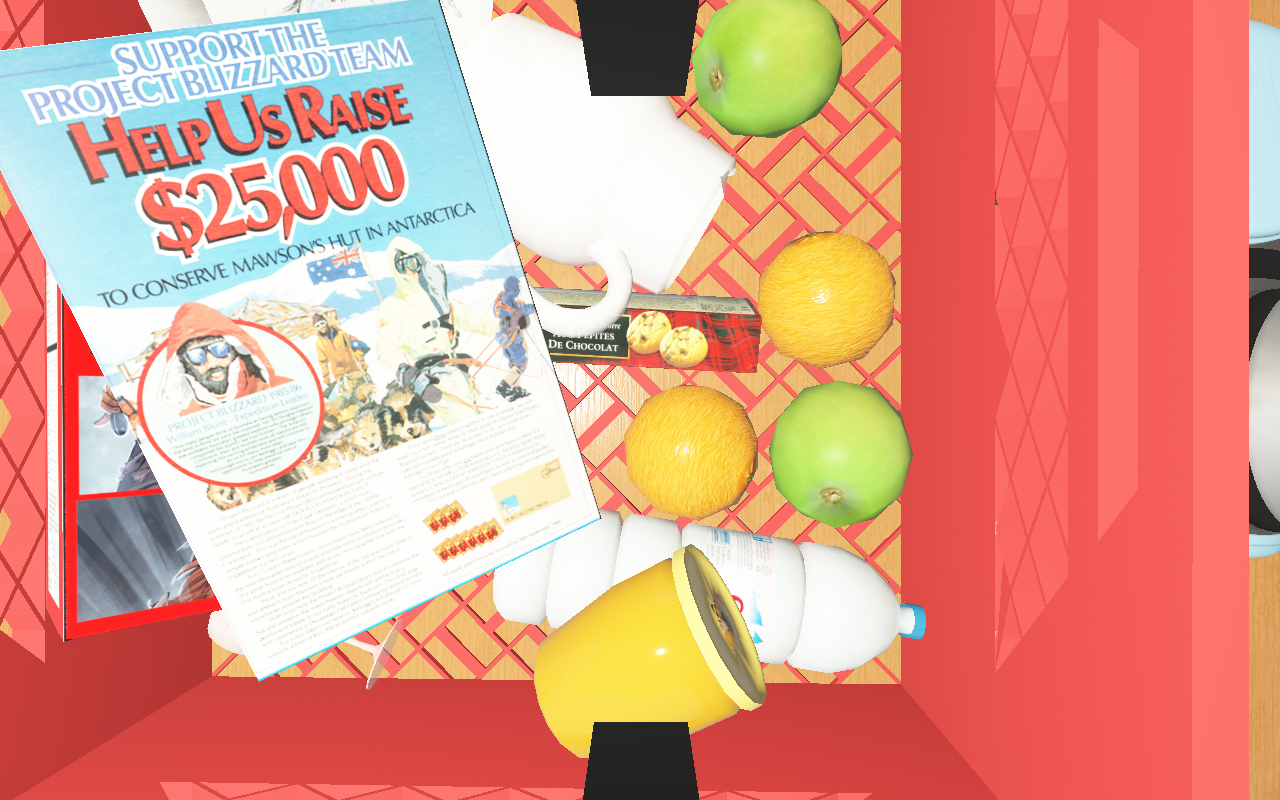
Objects in the scene:
water bottle
apple
orange
glass
wineglass
jam jar
cereal box
cereal box